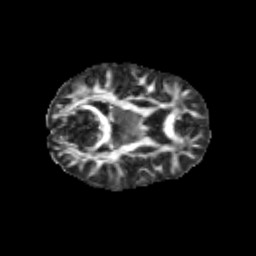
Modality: FA
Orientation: axial
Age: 11
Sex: female
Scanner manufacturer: siemens
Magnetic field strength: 3 T
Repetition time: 3.8 s
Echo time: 0.07 s